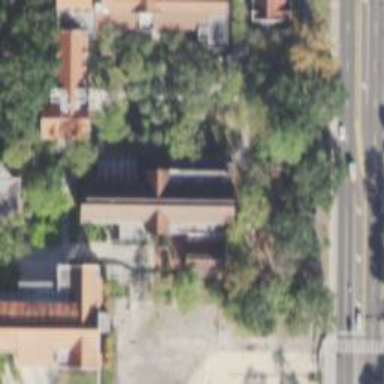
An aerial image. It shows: Educational institution office.